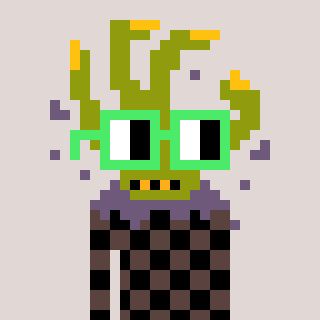
a pixel art character with square light green glasses, a zombie-hand-shaped head and a darkbrown-colored body on a warm background